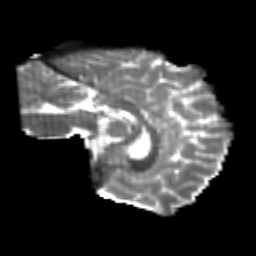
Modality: T2w
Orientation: sagittal
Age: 24
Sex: female
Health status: healthy
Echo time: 0.074 s